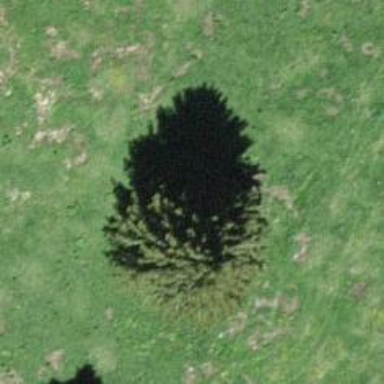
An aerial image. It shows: Needle-leaved tree in natural setting.